Question: My markup with can be seen in this <URL>. Here, you can see that the last triangle with the box is looking fine. Actually, here I have made 3 triangles with the boxes. In every 'box-1-wrap, box-2-wrap' and in 'box-3-wrap' there is one box and a triangle is made.
Now, I want the triangle of the first div to be shown. They are in a line. So here I want the first row to show just above the second box and the second triangle should be shown above the 3rd box.
Can someone here kindly help me out here?
Here's how the output file should look like:

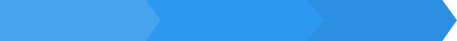
Answer: All you have to do is position each consecutive box the previous one.
Add this to your CSS:
'''
.box-1-wrap{
position:relative;
z-index:3;
}
.box-2-wrap{
position:relative;
z-index:2;
}
.box-3-wrap{
position:relative;
z-index:1;
}
'''
Here is a demonstration: <URL>